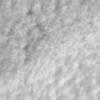
Label: no_change